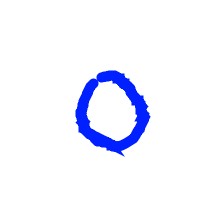
Shape: circle